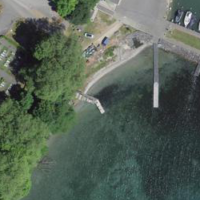
EUNIS habitat code: 55
Species observed at this site:
Impatiens parviflora